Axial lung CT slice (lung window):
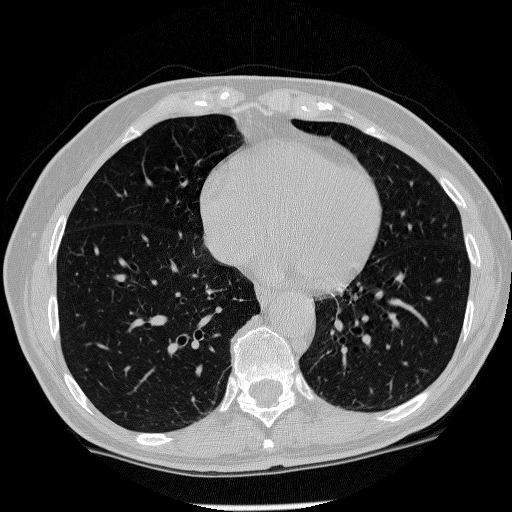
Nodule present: no